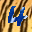
Label: 4